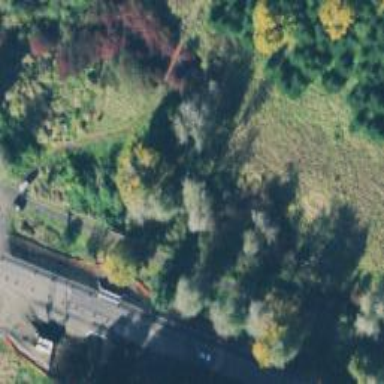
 and the abandoned railway has been converted into rail-trail."